【题型】选择题　【知识点】立体几何　【难度】medium
棱长为$4\sqrt{3}$的正四面体内切一球，然后在正四面体和该球形成的空隙处各放入一个小球，则这样一个小球的体积最大为（\quad）
\vspace{1em}
\noindent A. $\dfrac{8\sqrt{2}\pi}{3}$\qquad\qquad B. $\dfrac{4\sqrt{2}\pi}{3}$\qquad\qquad C. $2\pi$\qquad\qquad D. $\dfrac{\sqrt{2}\pi}{3}$
【解答】
\noindent 【答案】D\\
\noindent 【分析】先求出正四面体的体积及表面积，利用$V_{A-BCD}=V_{O-BCD}+V_{O-ABC}+V_{O-ACD}+V_{O-ABD}$求出内切球的半径，再通过$\dfrac{AO_1}{AO}=\dfrac{O_1H}{OF}$求出空隙处球的最大半径，从而即可求最大体积.\\
\noindent 【详解】如图，由题意知球和正四面体$A-BCD$的三个侧面以及内切球都相切时半径最大，\\
\noindent 设内切球球心为$O$，半径为$R$，空隙处的最大球球心为$O_1$，半径为$r$，\\
\noindent 由正四面体结构特征可知$G$为$\triangle BCD$的中心，$AG\perp$面$BCD$，\\
\noindent 设$E$为$CD$中点，球$O$和球$O_1$分别与面$ACD$相切于$F$和$H$.\\
\noindent 易得$BE=\sqrt{(4\sqrt{3})^2-(2\sqrt{3})^2}=6$，$BG=\dfrac{2}{3}BE=4$，$AG=\sqrt{(4\sqrt{3})^2-4^2}=4\sqrt{2}$，\\
\noindent 由$V_{A-BCD}=V_{O-BCD}+V_{O-ABC}+V_{O-ACD}+V_{O-ABD}$可得$R=\dfrac{3V_{A-BCD}}{S_{O-BCD}+S_{O-ABC}+S_{O-ACD}+S_{O-ABD}}$，\\
\noindent 又$V_{A-BCD}=\dfrac{1}{3}\times\left(\dfrac{1}{2}\times 4\sqrt{3}\times 6\right)\times 4\sqrt{2}=16\sqrt{6}$，$S_{\triangle BCD}=S_{\triangle ABC}=S_{\triangle ABD}=S_{\triangle ACD}=\dfrac{1}{2}\times 4\sqrt{3}\times 6=12\sqrt{3}$，故$R=\dfrac{3\times 16\sqrt{6}}{4\times 12\sqrt{3}}=\sqrt{2}$，$AO_1=AG-GO_1=4\sqrt{2}-2\times\sqrt{2}-r=2\sqrt{2}-r$，$AO=AG-GO=4\sqrt{2}-\sqrt{2}=3\sqrt{2}$，

\noindent
\noindent 又由$\triangle AO_1H$和$\triangle AOF$相似，可得$\dfrac{AO_1}{AO}=\dfrac{O_1H}{OF}$，即$\dfrac{2\sqrt{2}-r}{3\sqrt{2}}=\dfrac{r}{\sqrt{2}}$，解得$r=\dfrac{\sqrt{2}}{2}$，\\
\noindent 即空隙处的最大球的半径为$\dfrac{\sqrt{2}}{2}$.\\
\noindent 所以空隙处的最大球的体积为$\dfrac{4}{3}\pi\times\left(\dfrac{\sqrt{2}}{2}\right)^3=\dfrac{\sqrt{2}\pi}{3}$.\\
\noindent 故选：D.
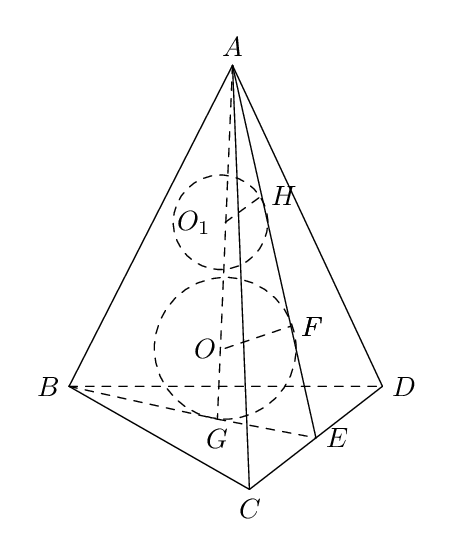